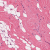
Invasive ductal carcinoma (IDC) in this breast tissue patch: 0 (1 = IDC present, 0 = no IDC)